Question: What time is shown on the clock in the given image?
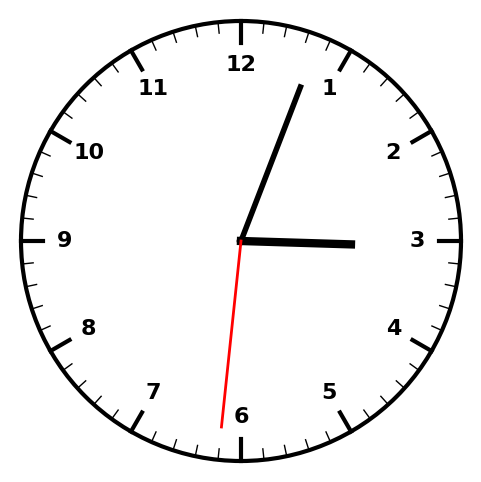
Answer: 03:03:31